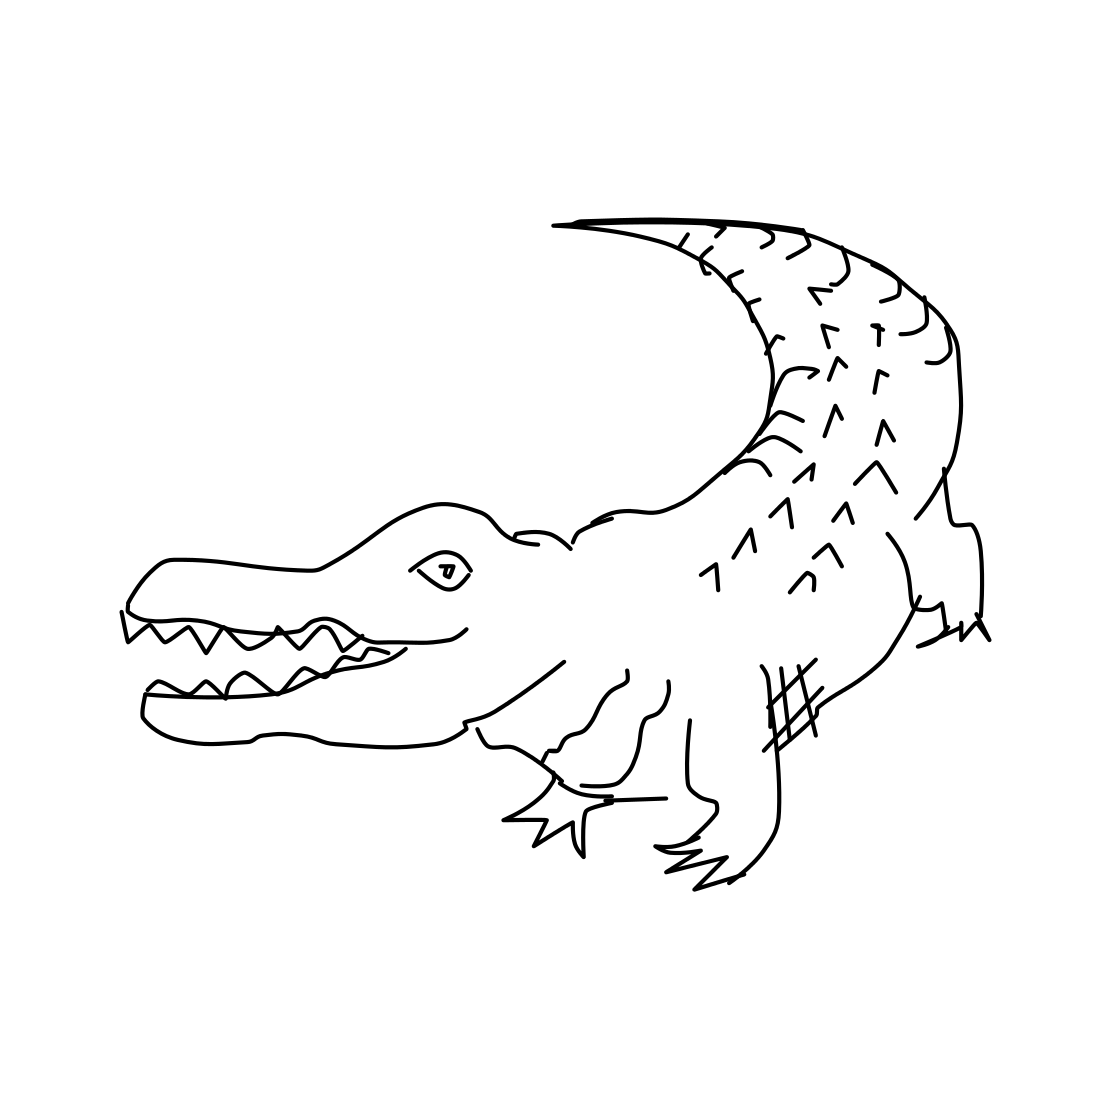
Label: crocodile